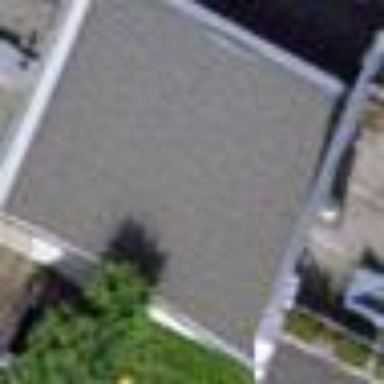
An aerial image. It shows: View of roof of building.